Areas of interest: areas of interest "Xiu Rong Imperial Garden"
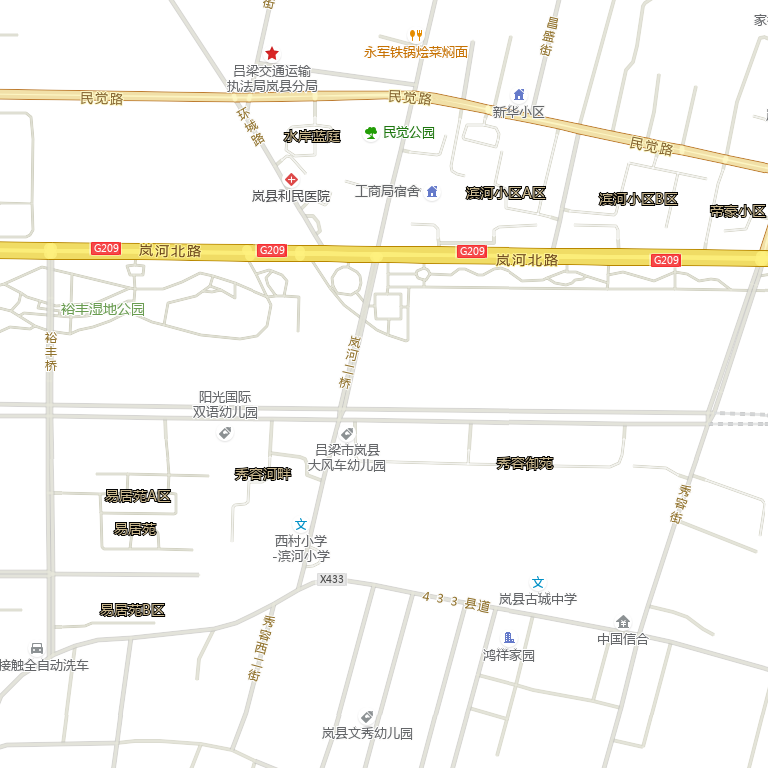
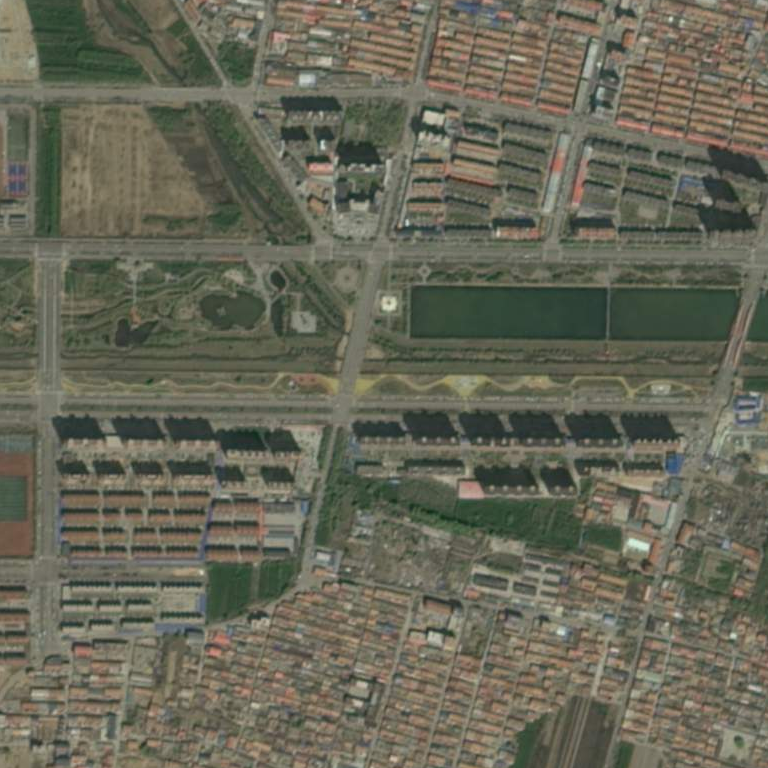